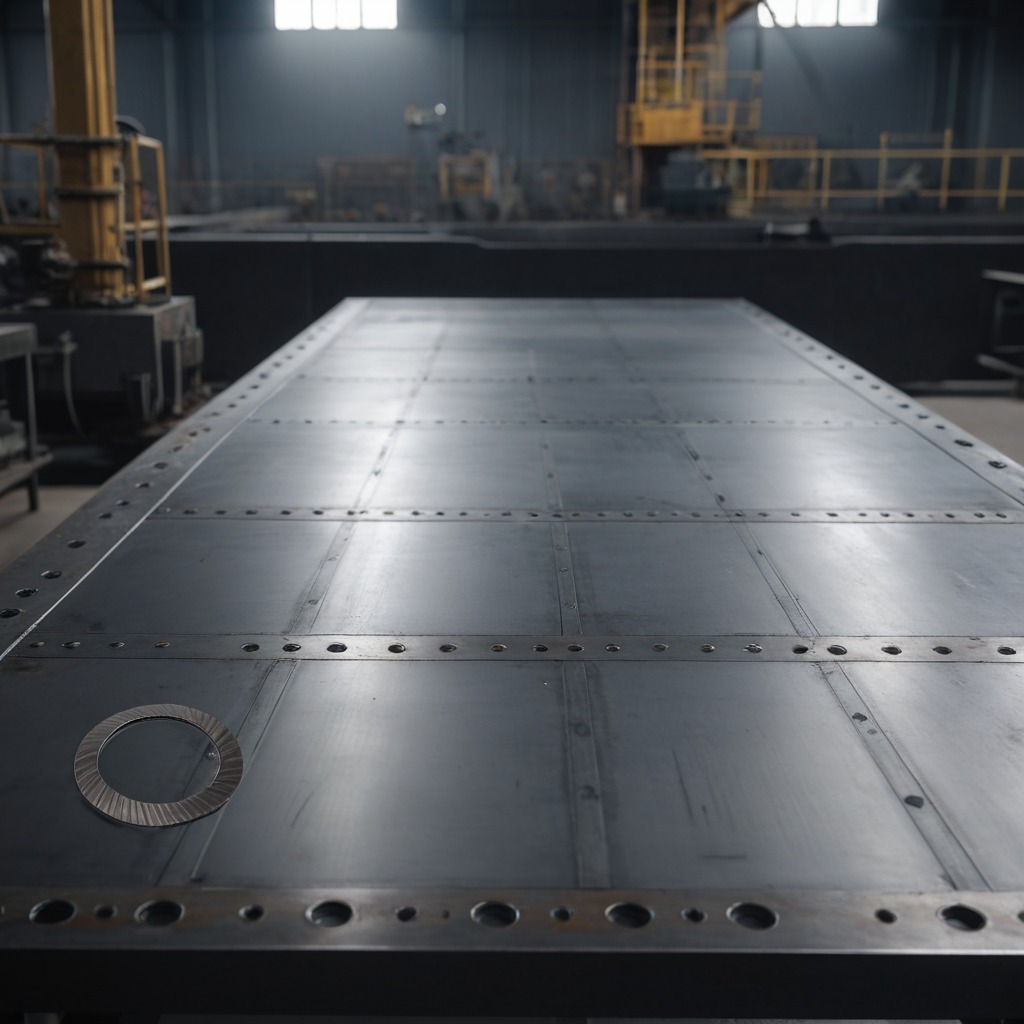
A flat metal washer lies on a cold steel table in a mining workshop gritty textures